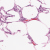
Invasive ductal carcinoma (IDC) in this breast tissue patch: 0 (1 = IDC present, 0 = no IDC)